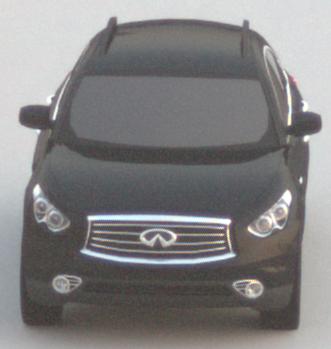
Make: Infiniti
Model: FX 37
Detailed model: FX (S51)
Model produced from: 2012/07
Model produced until: 2013/10
Doors: 5
Color: black
Road condition: dry road
Daytime: dawn
Contrast: low contrast